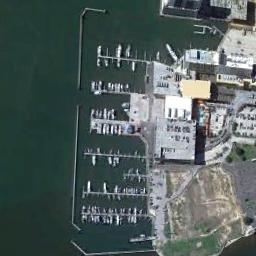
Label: harbor